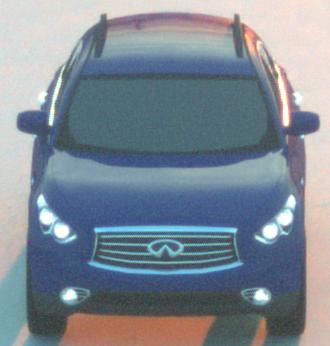
Make: Infiniti
Model: FX 37
Detailed model: FX (S51)
Model produced from: 2012/07
Model produced until: 2013/10
Doors: 5
Color: blue
Road condition: dry road
Daytime: sunrise or sunset
Contrast: medium contrast